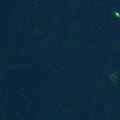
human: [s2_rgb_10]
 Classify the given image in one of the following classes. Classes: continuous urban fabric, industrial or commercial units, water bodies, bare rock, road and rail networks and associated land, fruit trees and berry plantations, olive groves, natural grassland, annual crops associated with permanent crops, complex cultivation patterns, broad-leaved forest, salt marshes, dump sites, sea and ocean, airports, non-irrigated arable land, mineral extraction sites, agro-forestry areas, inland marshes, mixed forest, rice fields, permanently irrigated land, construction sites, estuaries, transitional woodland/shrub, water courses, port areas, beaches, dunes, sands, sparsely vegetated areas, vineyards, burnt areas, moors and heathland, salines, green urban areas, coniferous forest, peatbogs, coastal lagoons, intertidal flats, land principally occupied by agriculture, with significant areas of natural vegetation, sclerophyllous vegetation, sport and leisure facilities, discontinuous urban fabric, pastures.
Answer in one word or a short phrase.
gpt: sea and ocean